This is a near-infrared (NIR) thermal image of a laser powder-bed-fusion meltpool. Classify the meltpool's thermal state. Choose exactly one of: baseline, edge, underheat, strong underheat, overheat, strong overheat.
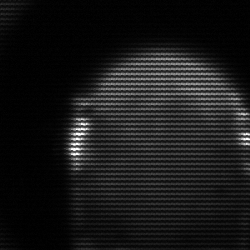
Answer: edge